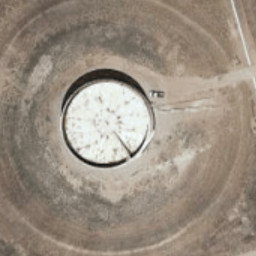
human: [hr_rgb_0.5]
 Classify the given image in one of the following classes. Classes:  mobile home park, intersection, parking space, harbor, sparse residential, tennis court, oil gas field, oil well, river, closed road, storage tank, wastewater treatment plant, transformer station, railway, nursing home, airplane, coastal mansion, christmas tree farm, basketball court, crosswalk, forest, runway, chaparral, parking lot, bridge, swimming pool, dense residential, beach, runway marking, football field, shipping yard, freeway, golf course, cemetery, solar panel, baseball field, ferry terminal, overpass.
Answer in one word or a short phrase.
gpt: storage tank